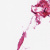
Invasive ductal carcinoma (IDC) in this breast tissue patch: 0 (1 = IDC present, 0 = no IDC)